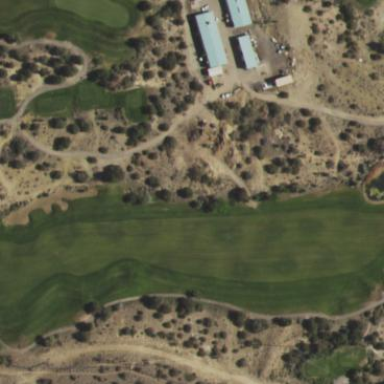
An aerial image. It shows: Area of rough grass used for golf.